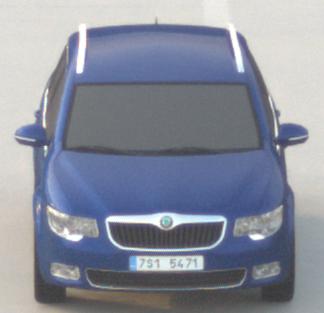
Make: Skoda
Model: Superb Combi 1.4 TSI
Detailed model: Superb (II) Combi
Model produced from: 2010/01
Model produced until: 2011/10
Doors: 5
Color: blue
Road condition: dry road
Daytime: sunrise or sunset
Contrast: low contrast